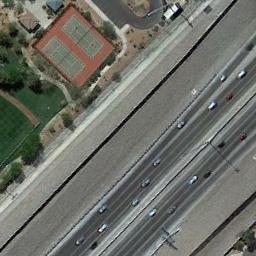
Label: tennis_court